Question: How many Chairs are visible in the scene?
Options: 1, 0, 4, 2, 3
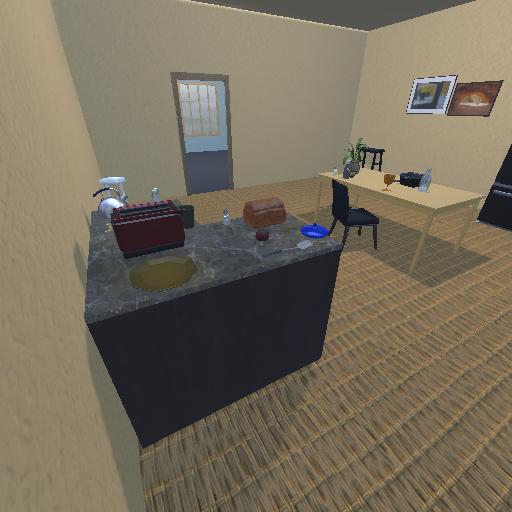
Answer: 1